Aerial crown-view tile of a tropical tree (Barro Colorado Island, Panama), acquired 20240716:
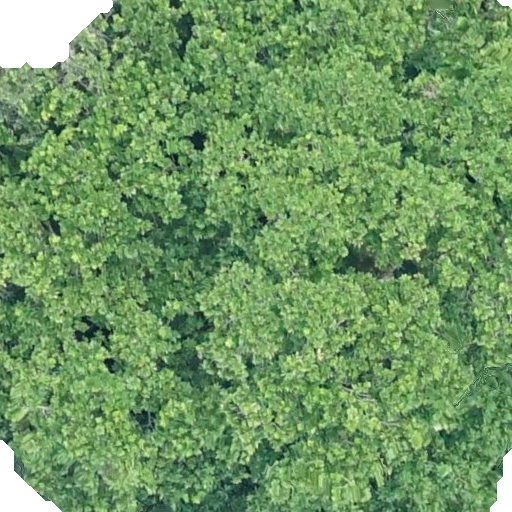
Species: Anacardium excelsum
GBIF accepted scientific name: Anacardium excelsum
Crown area: 575.34 m²